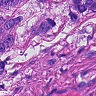
Metastatic tissue present: yes